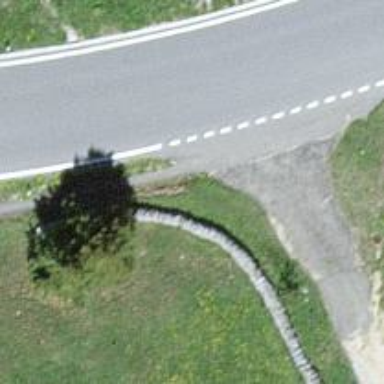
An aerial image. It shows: Wall is shown in the image.